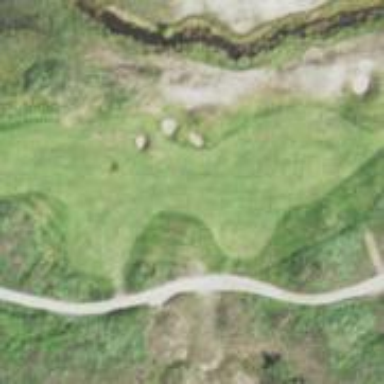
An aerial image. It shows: Golf hole.